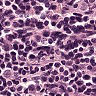
Metastatic tissue present: no